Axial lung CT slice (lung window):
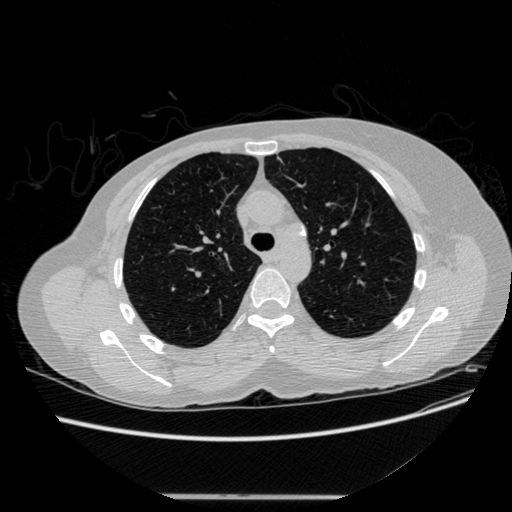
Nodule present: no